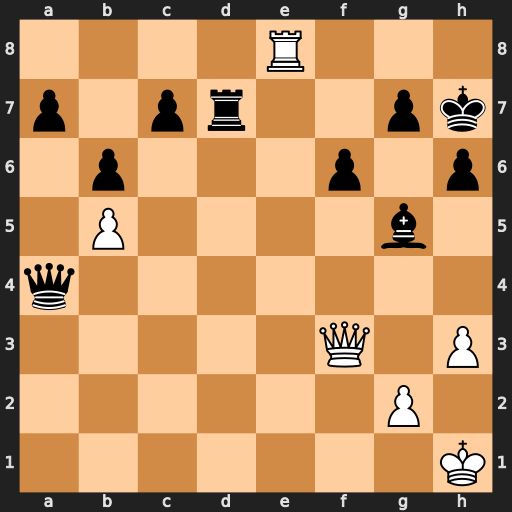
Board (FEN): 4R3/p1pr2pk/1p3p1p/1P4b1/q7/5Q1P/6P1/7K
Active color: w
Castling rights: -
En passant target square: -
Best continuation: Qf5+ g6 Qxd7#